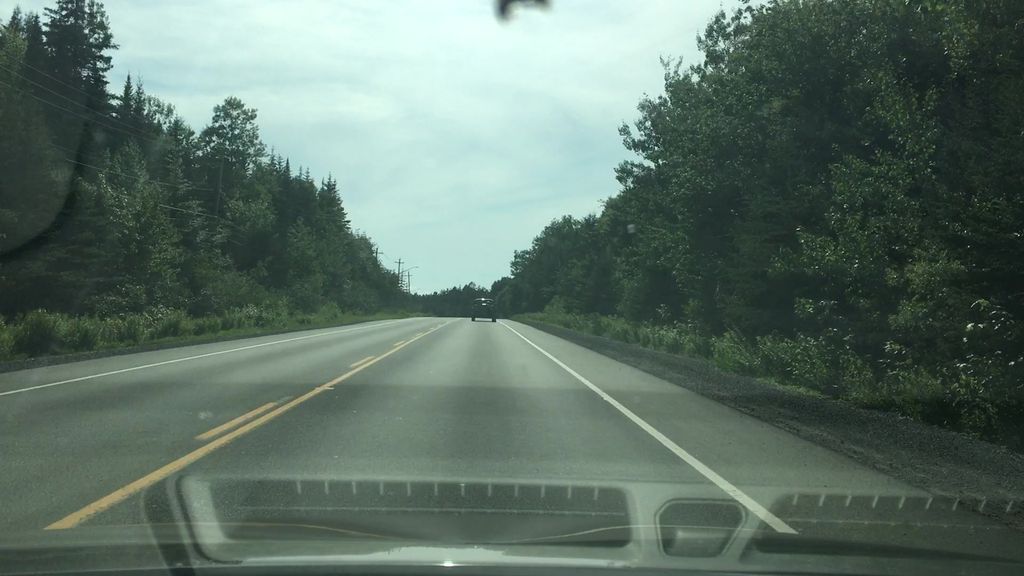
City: halifax